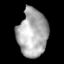
Tissue: lung
Cell type: Others
Senescence score: 0.2041
Nuclear area (px): 1383
Mean DAPI intensity: 173.763